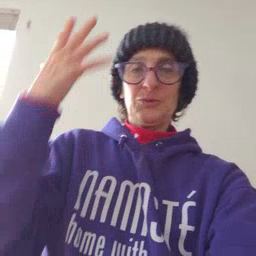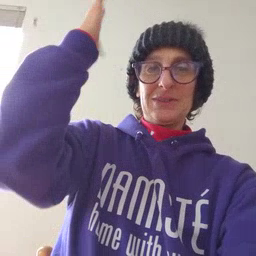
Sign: tree